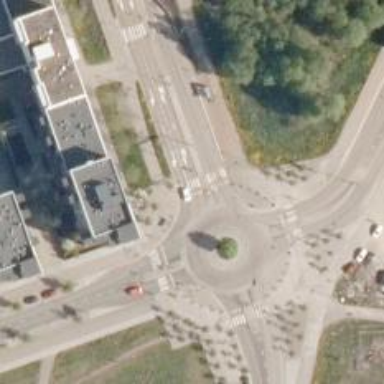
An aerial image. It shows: Marked crossing with pedestrian island.